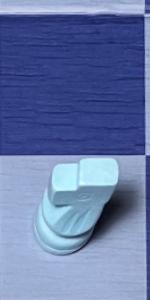
Label: Knight_White